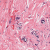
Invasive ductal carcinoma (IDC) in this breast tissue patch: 0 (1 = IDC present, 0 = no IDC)